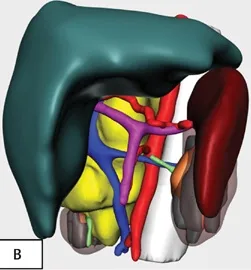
Case 3. (
B
) Virtual reconstruction of the tumor (yellow), liver (green), both kidneys (gray), and spleen (brown). The involved vasculature was also reconstructed (aorta in red, vena cava in blue, and portal vein in purple).
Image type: radiology (ct)